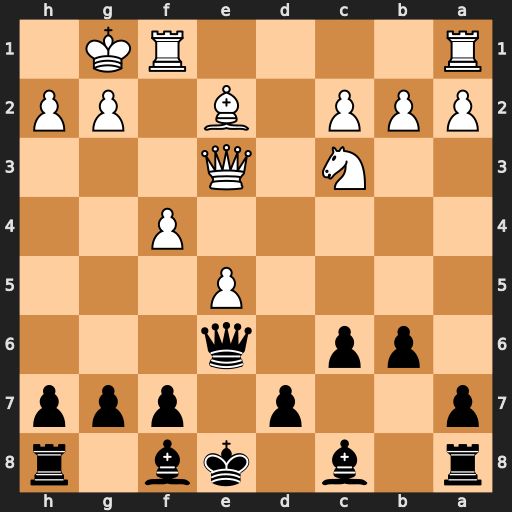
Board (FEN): r1b1kb1r/p2p1ppp/1pp1q3/4P3/5P2/2N1Q3/PPP1B1PP/R4RK1
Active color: b
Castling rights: kq
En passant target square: -
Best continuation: Bc5 Qxc5 bxc5